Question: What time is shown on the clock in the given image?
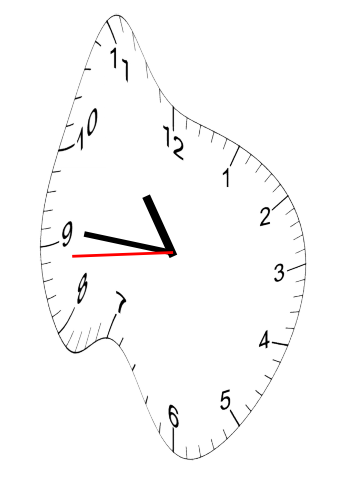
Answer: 10:45:44